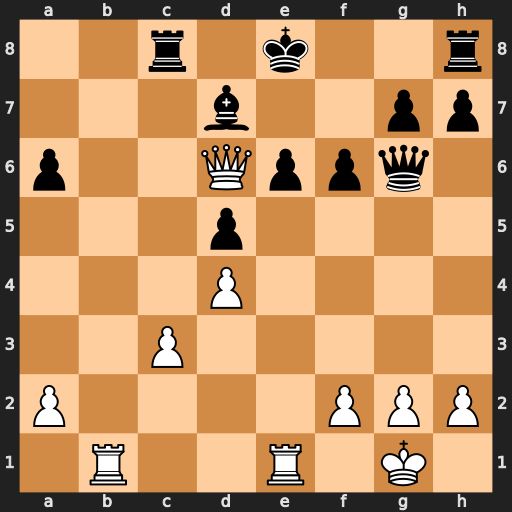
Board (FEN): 2r1k2r/3b2pp/p2Qppq1/3p4/3P4/2P5/P4PPP/1R2R1K1
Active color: w
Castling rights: k
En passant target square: -
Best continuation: Rxe6+ Bxe6 Qxe6+